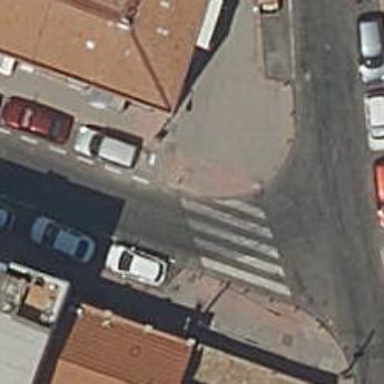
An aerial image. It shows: Asphalt footway with uncontrolled crossing. The crossing has markings.